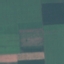
Land use / land cover class: AnnualCrop